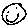
Label: smiley face